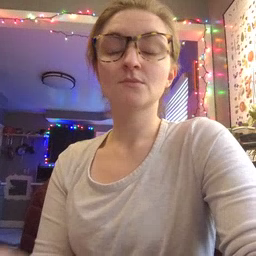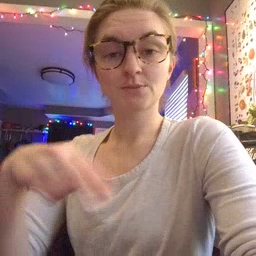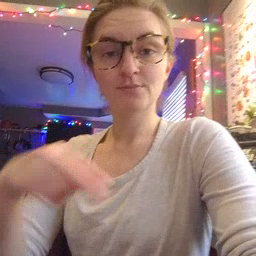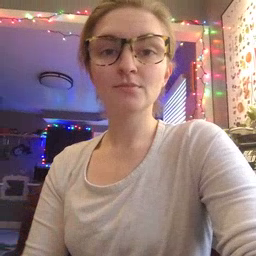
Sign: dance